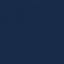
Land use / land cover: SeaLake